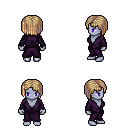
a pixel art fantasy rpg character, female body template, dark elf, purple skin, purple robe, teal pants, white blonde pageboy hairstyle, four views (front, back, left, right), 2x2 character sprite sheet, small pixel art, hard edges, no anti-aliasing